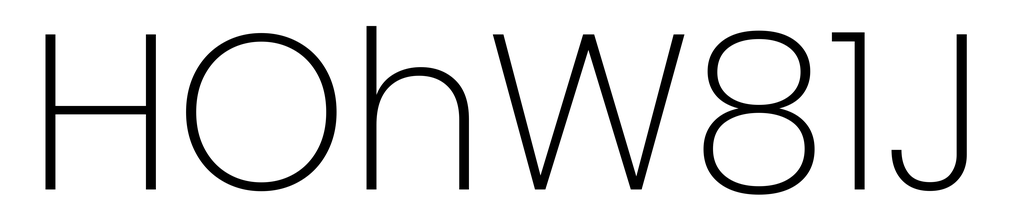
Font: Poppins-ExtraLight